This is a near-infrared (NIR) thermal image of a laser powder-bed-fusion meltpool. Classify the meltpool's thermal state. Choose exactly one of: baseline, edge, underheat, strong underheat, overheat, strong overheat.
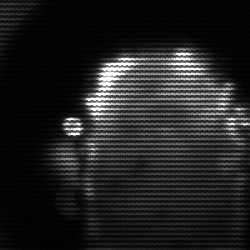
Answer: baseline